Question: We're thinking about an architecture to support multiple views and editors on the same object. A requirement is the possibility to commit or cancel the changes done on a whole object.
Our requirements are
- lot's of objects edited at the same time (up to 10.000 in multiselect mode)
- multiple views and editors at the same time
- changes in on editor on the object should only reflect in the other views after a succesful commit
- the objects in an editor should be committable/cancellable as a whole
We've had a look at several concepts, including the dynamic-wrapper approach (<URL>, which we've discarded because of
- no Intellisense on dynamics
- no compile time checks on dynamics
- access on the properties when iterating over them (e.g. for property grids) is very expensive
We've implemented a prototype of architectur in the figure
each editor gets its own clone of the original object. it can then work on it, validate it and commit it into the imodelrepository. when doing that, the original object gets updated and a backendchanged event gets sent out for each clone. The viewmodels of the other editors registered for the backendchanged events and now get new clones to reflect the changes
the positive aspects are:
- the imodelrepository only outputs clones, a direct editing of the original is prohibited
- each editor can work on it's own clone
- there is a way to notify the other clones and update there content if one editor commits a change
but the negative aspects are:
- each editor/Viewer viewmodel has to look for a backendchanged object that gets sent if the original objects gets changed. it then needs to get a new clone and discard the old one
- additionally each editor/viewer has to look for a object deleted event, if another editor deleted the object. it then needs to discard its clone
- a lot of clones is needed, which slows down the system, especially for a large number on edited objects at the same time
we're thinking about handing the original to viewmodels registered as viewers only, and using the clones for the real editors. That would cut down the number of clones needed. But there is no way to ensure a readonly original for the viewers (dynamic readonly wrapper causes the same problems as the editableproxy mentioned above)
i would be thankful for any input or ideas as how to simplify the approach, or about a different architecture
thx

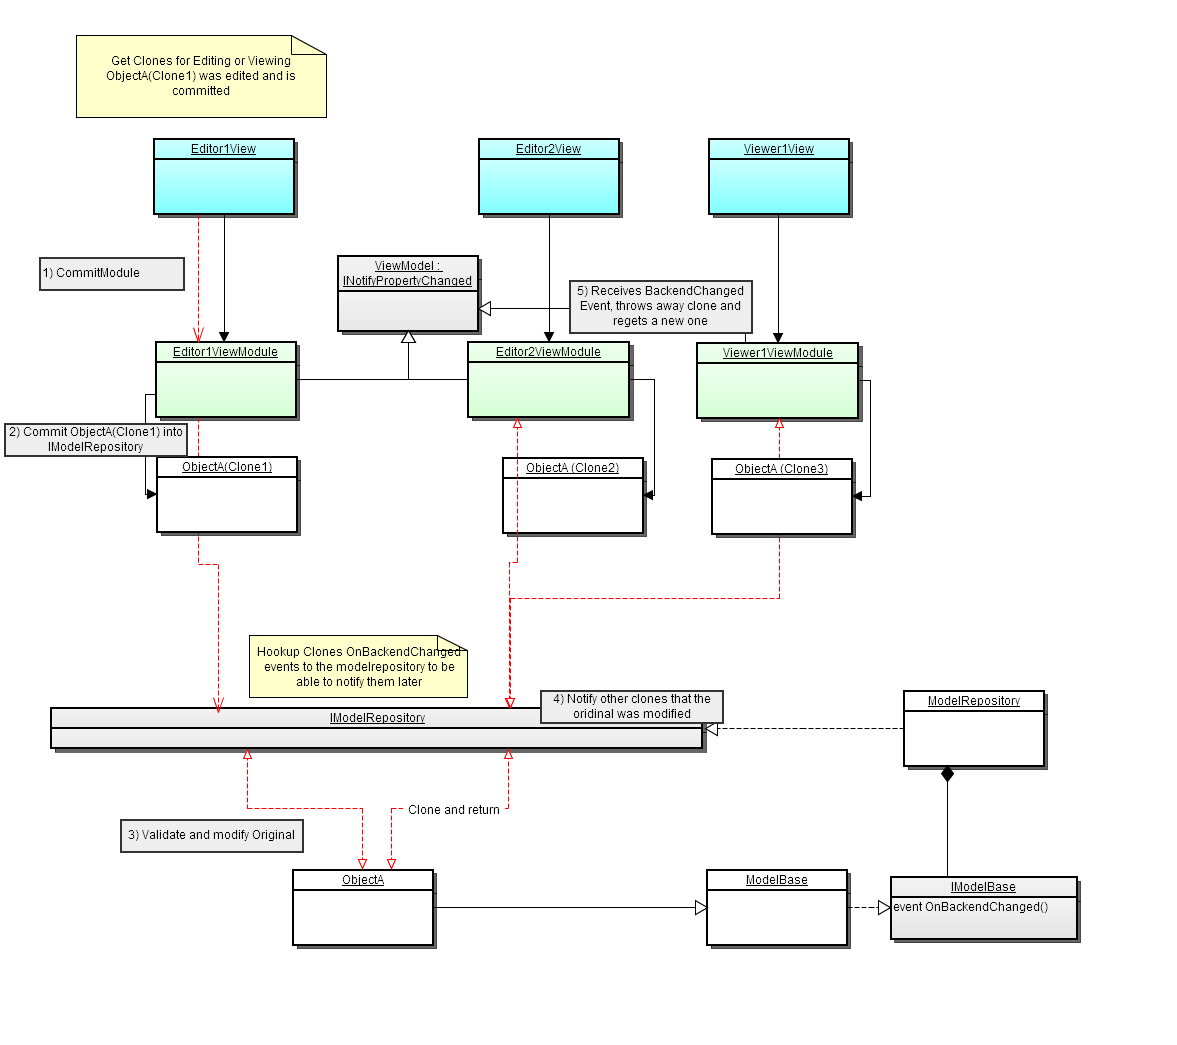
Answer: - If multiple editors above same model object can be opened simultaneously,
then waiting for commit to update the others would be counter intuitive(*),
in this case I'd use the same VM for them all and let them edit the object in its intermediate states too and use a global commit that updates the repository from VM's changes.- If multiple editors above same model object can NOT be opened simultaneously,
then one VM (per model object) at a time should do.
You could use T4s to generate a readonly VM class for viewers, that is identical to the original VM class, just without property setters.
(*) E.g. use could update a name, other viewers/editors would still show old name, user could edit name to two different values in two different editors without committing.
If one editors changes are committed, changes in other editor may be lost during recloning.
-